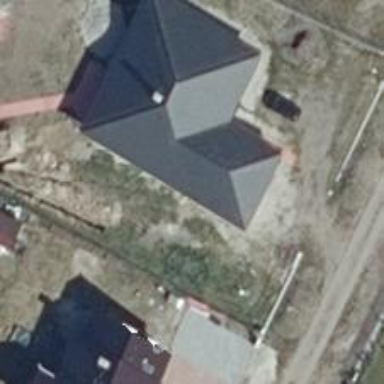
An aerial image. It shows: Detached building.